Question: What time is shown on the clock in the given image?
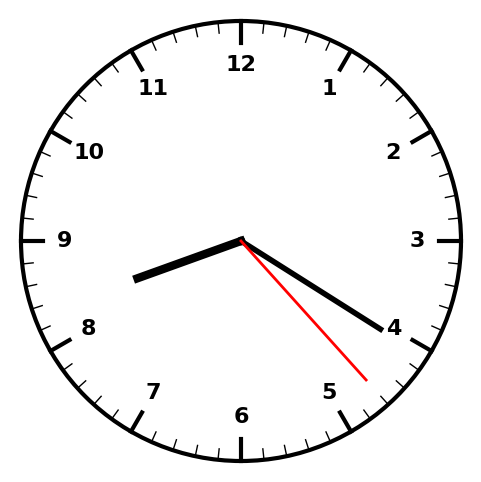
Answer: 08:20:23